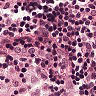
Metastatic tissue present: no